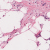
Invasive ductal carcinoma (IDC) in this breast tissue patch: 1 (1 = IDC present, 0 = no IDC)